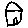
Label: house